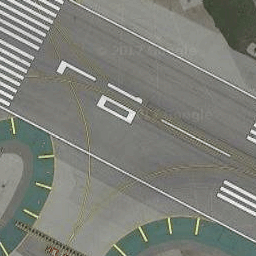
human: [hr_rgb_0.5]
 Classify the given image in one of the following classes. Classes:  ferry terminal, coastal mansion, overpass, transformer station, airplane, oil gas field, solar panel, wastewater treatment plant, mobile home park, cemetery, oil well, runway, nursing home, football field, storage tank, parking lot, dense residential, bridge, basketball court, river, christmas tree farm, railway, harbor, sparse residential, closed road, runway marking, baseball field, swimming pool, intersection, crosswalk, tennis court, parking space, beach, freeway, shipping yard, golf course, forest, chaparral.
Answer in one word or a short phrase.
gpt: runway